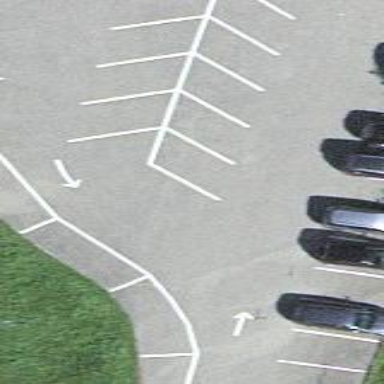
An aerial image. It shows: Parking area with surface.